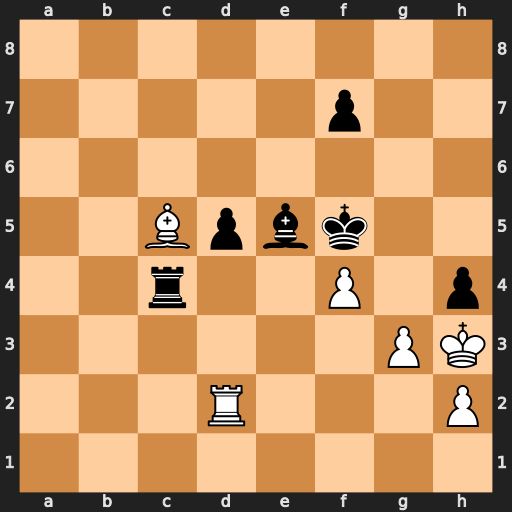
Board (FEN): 8/5p2/8/2Bpbk2/2r2P1p/6PK/3R3P/8
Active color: w
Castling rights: -
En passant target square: -
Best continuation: Rxd5 hxg3 hxg3 Rxf4 gxf4